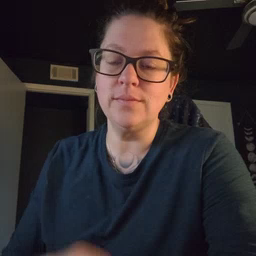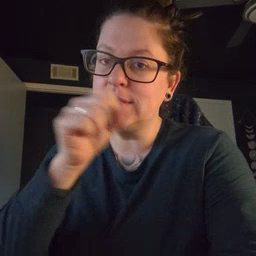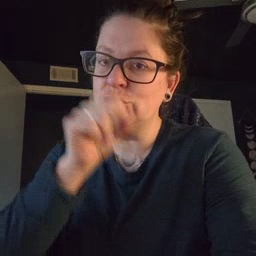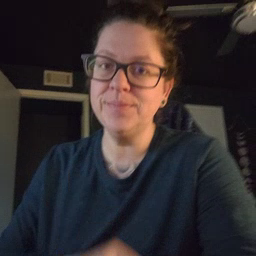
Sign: icecream